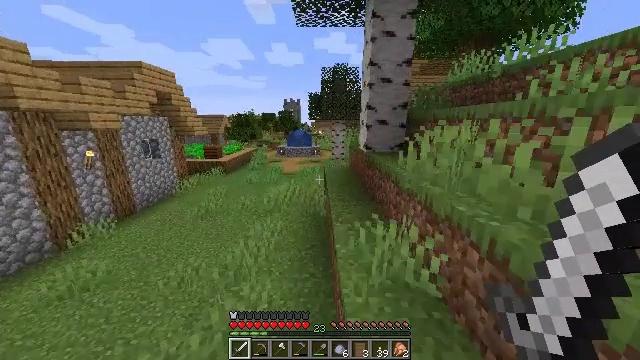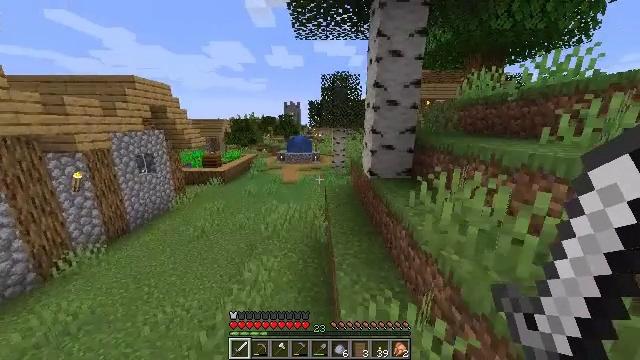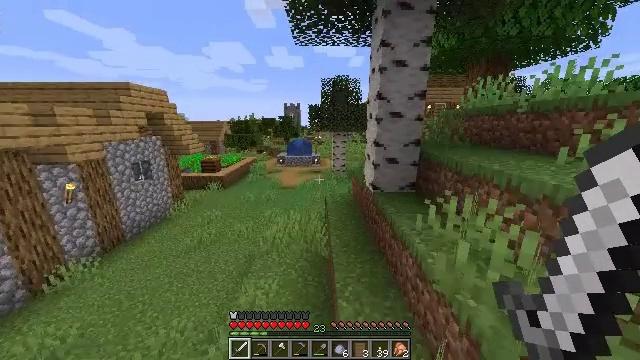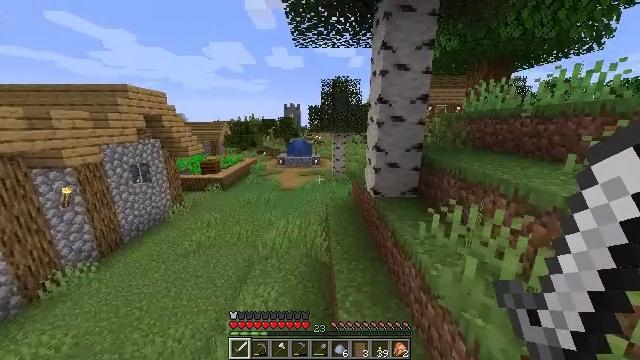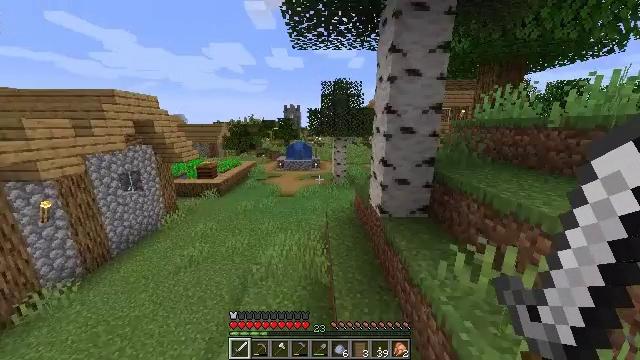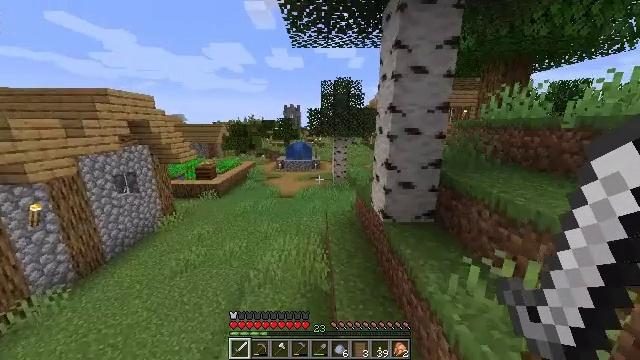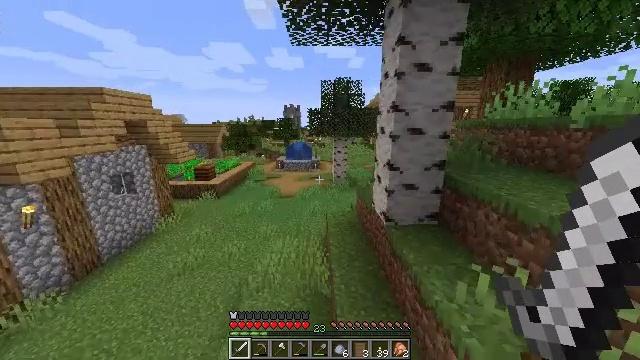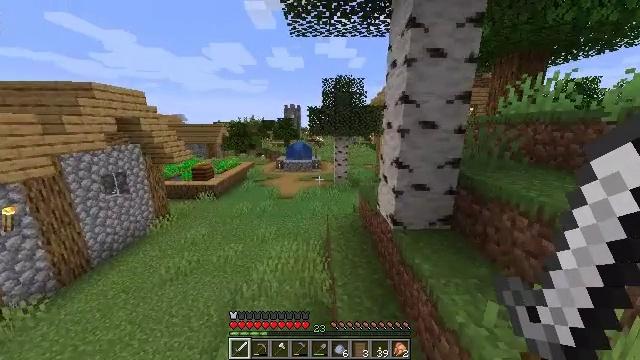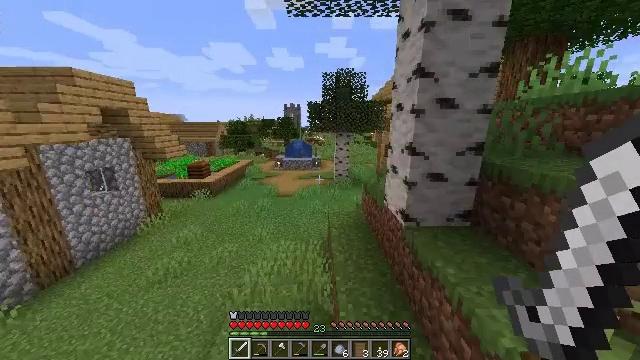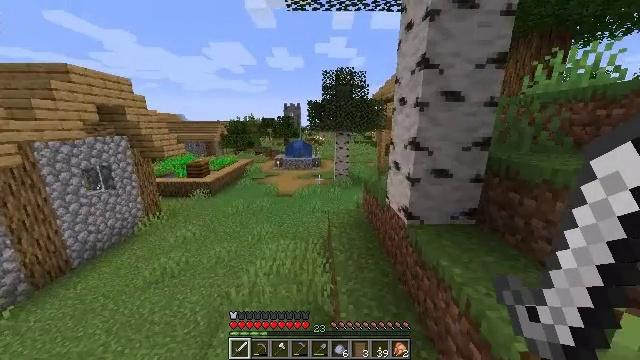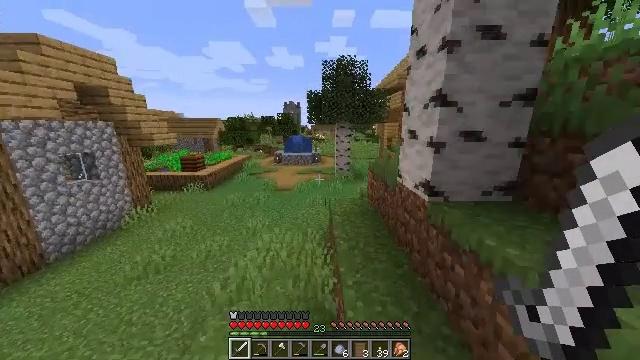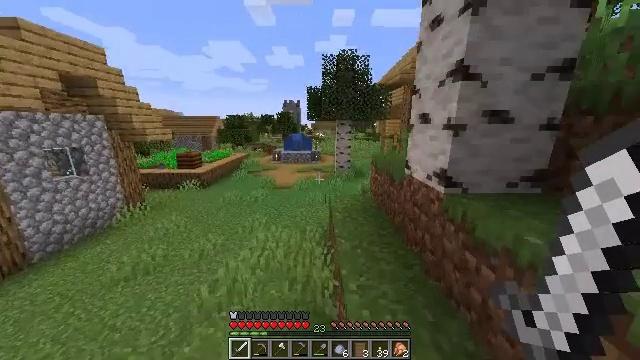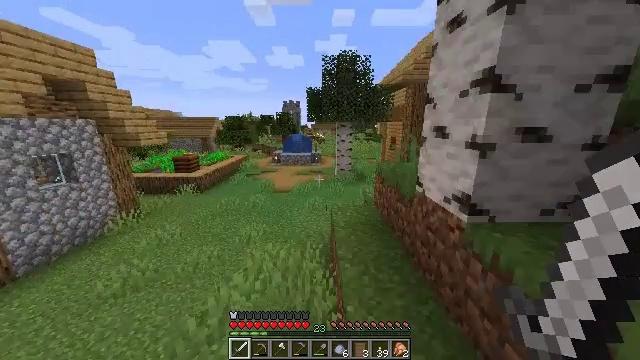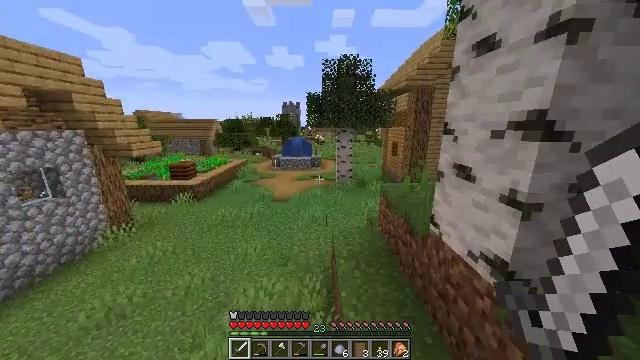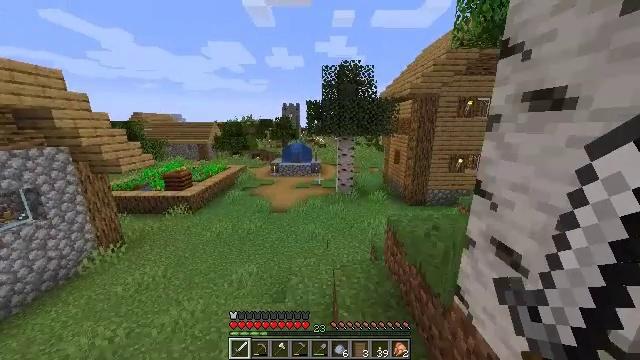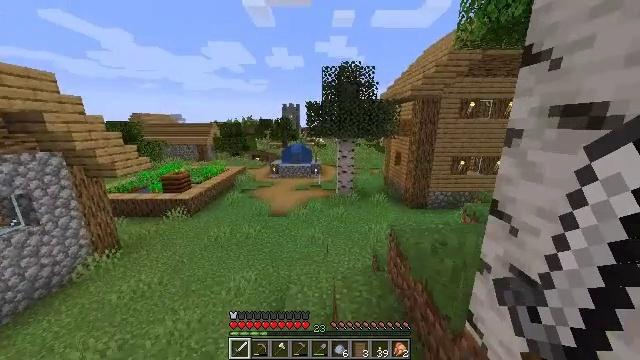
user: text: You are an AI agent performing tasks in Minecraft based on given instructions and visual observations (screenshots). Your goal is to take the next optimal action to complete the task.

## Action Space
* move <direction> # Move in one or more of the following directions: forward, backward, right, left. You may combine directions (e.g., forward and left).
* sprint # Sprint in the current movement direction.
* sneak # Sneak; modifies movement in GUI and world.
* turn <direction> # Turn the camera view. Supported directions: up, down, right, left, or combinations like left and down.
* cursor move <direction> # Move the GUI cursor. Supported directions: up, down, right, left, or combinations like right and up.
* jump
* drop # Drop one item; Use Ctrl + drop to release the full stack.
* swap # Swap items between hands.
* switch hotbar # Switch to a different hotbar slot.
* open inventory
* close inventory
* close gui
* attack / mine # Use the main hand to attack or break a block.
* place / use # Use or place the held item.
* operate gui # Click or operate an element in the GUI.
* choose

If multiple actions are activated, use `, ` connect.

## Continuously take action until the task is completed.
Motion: motion action
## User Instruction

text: Break the brewing stand to collect it.
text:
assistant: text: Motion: move forward, sprint, jump
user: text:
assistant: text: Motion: move forward, sprint, jump
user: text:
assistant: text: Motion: move forward, sprint, jump
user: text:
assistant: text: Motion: move forward, sprint, jump
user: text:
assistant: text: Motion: move forward, sprint, jump
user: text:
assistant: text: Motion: move forward, sprint, jump
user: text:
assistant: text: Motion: move forward, sprint, jump
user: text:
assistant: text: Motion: move forward, sprint, jump
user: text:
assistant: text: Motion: move forward, sprint, jump
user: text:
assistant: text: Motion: move forward, sprint, jump
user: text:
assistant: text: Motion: move forward, sprint, jump
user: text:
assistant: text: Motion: move forward, sprint, jump
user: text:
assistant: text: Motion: move forward, sprint, jump
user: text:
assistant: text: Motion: move forward, sprint, jump
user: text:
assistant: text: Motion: move forward, sprint, jump
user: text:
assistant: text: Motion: move forward, sprint, jump
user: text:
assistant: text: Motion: move forward, sprint, jump
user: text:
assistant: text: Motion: move forward, sprint, jump
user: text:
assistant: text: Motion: move forward, sprint, jump
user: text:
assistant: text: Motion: move forward, sprint, jump
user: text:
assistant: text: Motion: move forward, sprint, jump
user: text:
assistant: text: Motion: move forward, sprint, jump
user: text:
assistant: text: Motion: move forward, sprint, jump
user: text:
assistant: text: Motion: move forward, sprint, jump
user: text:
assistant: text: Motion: move forward, sprint, jump
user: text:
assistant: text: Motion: move forward, sprint, jump
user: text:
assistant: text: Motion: move forward, sprint, jump
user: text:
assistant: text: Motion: move forward, sprint, jump
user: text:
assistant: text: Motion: move forward, sprint, jump
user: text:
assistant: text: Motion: move forward, sprint, jump